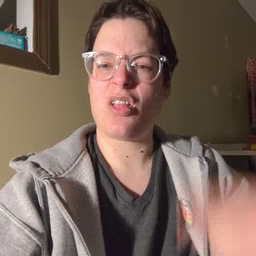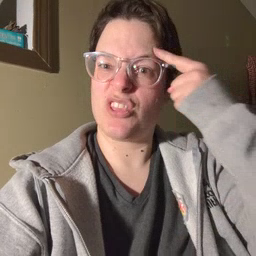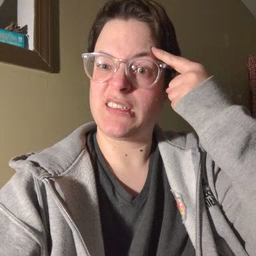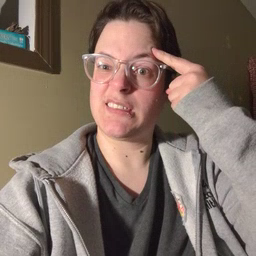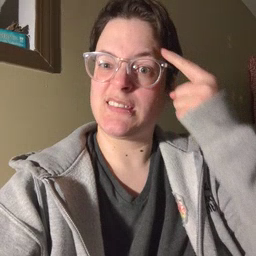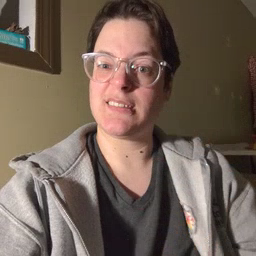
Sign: think